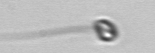
Label: flagellate